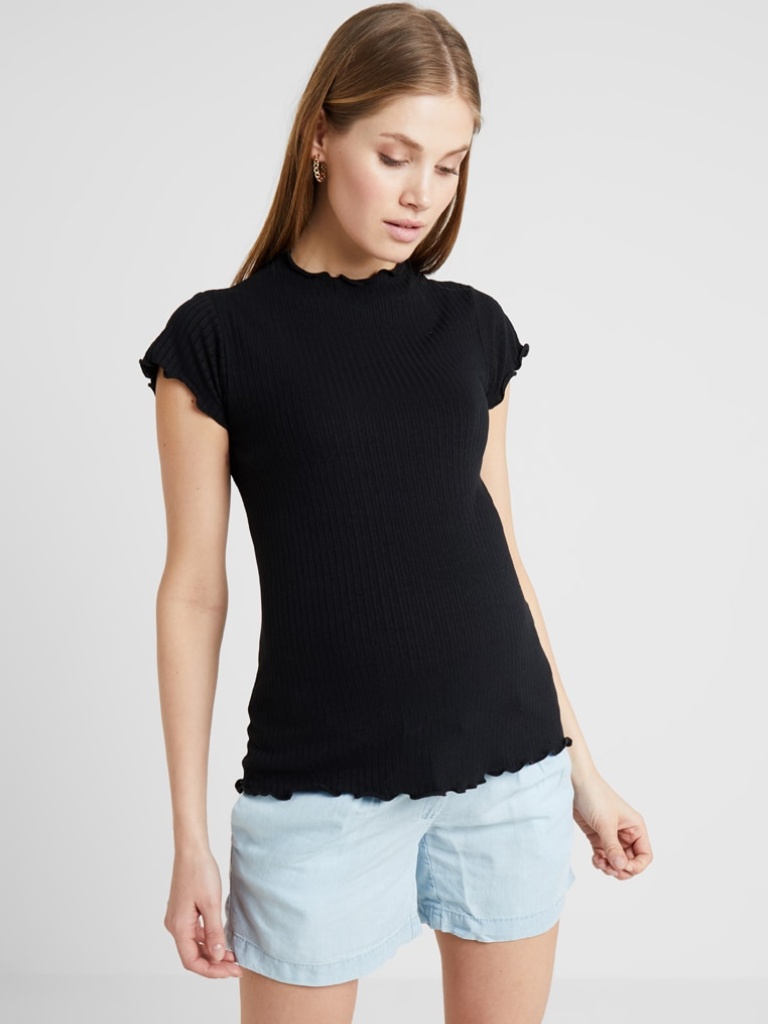
cotton tight short sleeve hip length Untucked mock t-shirt